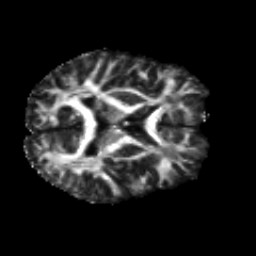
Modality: FA
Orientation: axial
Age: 19
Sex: male
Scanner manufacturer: siemens
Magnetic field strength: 3 T
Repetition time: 8.8 s
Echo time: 0.085 s